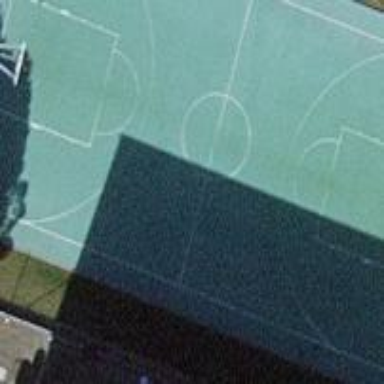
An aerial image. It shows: Basketball court on leisure land pitch.